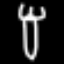
Label: fork